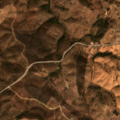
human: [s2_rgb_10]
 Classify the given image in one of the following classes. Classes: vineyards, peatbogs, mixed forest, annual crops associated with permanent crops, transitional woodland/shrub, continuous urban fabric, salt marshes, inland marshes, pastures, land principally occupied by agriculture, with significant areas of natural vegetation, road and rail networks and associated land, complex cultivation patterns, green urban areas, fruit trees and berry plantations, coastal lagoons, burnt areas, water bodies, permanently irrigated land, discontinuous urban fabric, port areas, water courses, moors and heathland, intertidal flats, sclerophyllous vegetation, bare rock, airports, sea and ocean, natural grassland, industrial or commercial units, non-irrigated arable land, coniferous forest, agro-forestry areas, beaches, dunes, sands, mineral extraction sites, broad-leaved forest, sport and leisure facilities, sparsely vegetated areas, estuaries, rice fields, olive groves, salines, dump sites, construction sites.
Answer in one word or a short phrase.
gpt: non-irrigated arable land, agro-forestry areas, sclerophyllous vegetation, transitional woodland/shrub